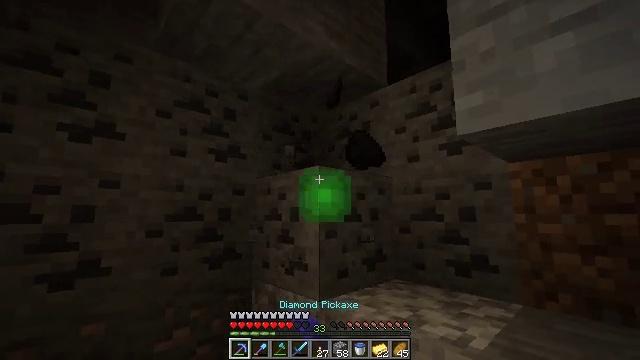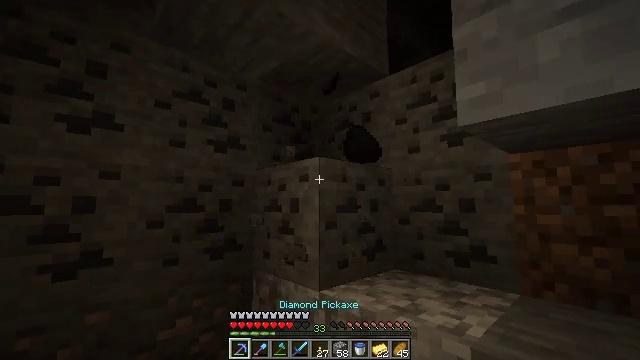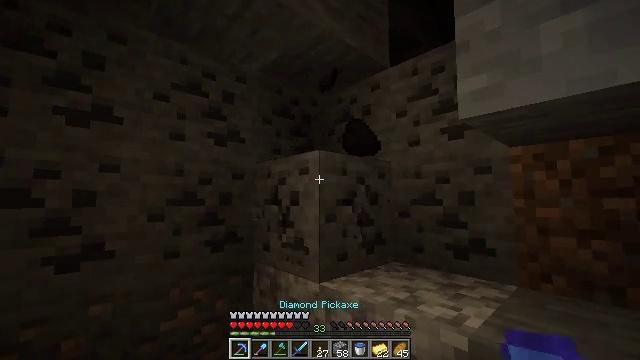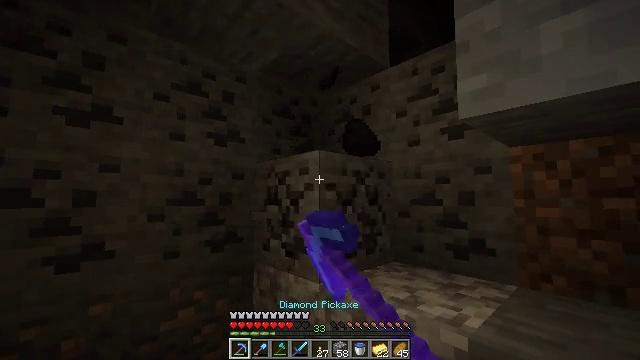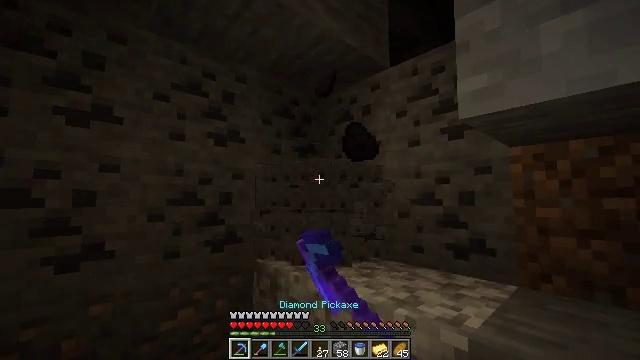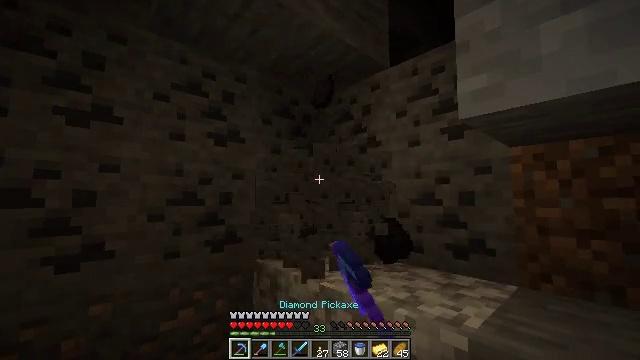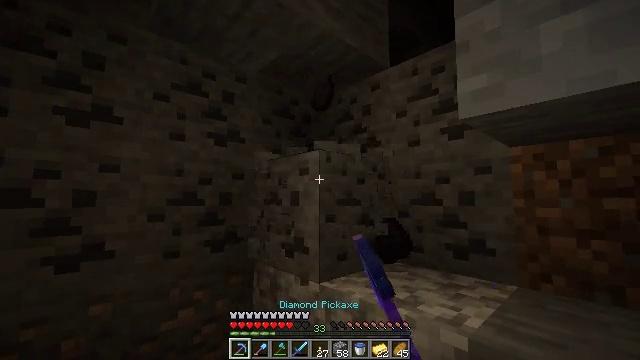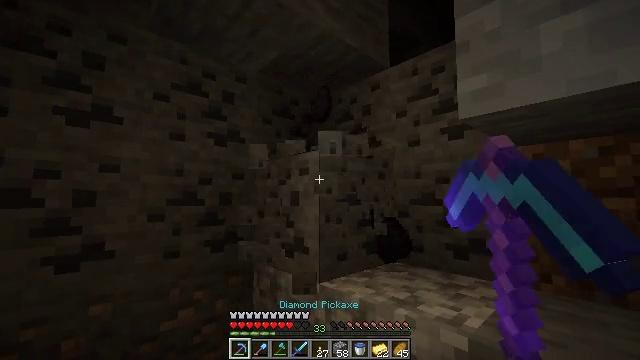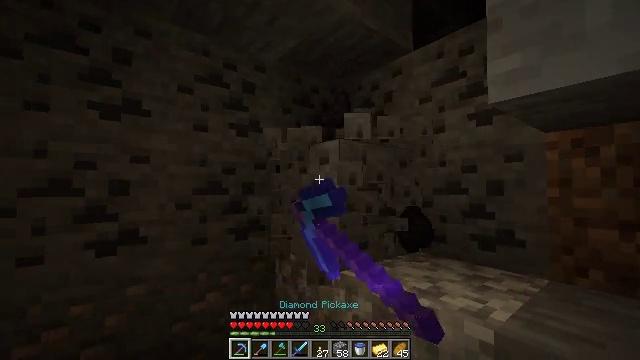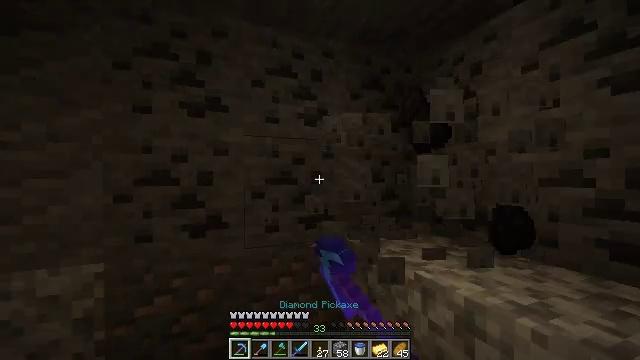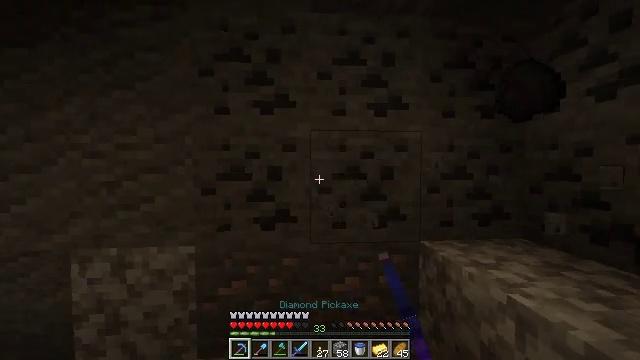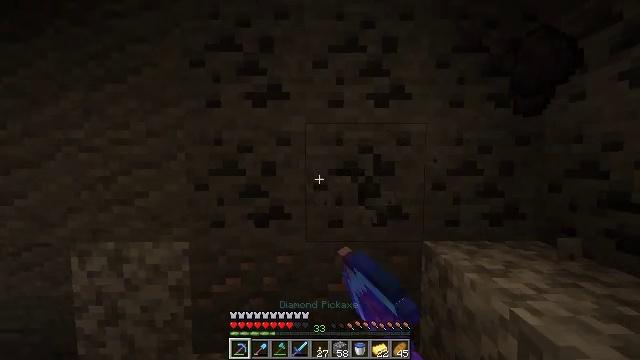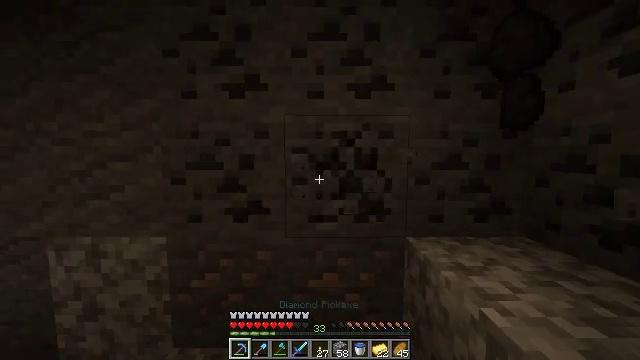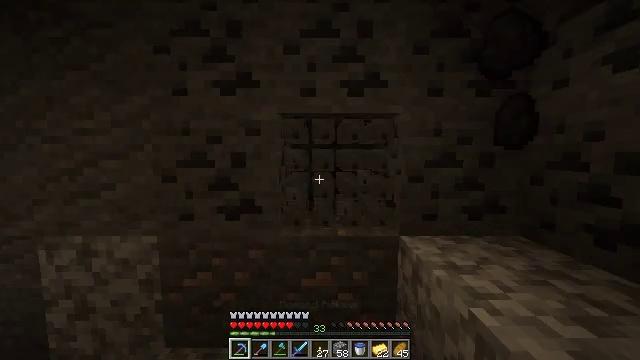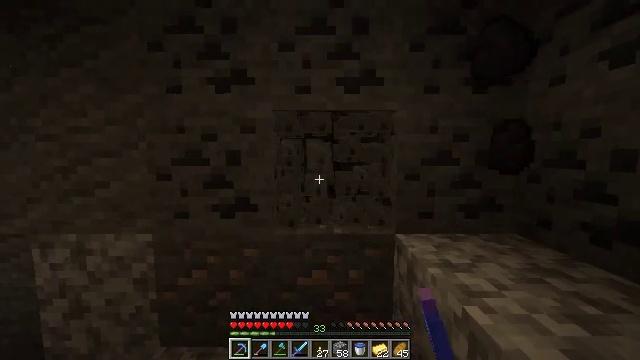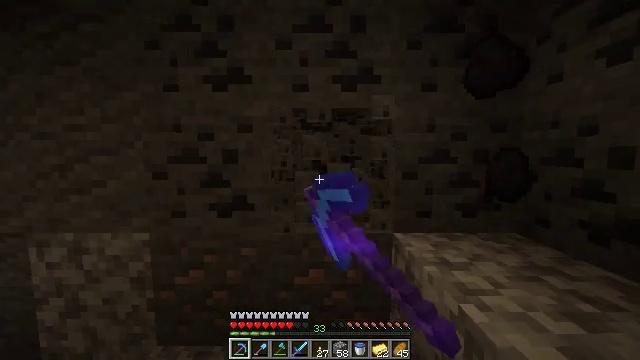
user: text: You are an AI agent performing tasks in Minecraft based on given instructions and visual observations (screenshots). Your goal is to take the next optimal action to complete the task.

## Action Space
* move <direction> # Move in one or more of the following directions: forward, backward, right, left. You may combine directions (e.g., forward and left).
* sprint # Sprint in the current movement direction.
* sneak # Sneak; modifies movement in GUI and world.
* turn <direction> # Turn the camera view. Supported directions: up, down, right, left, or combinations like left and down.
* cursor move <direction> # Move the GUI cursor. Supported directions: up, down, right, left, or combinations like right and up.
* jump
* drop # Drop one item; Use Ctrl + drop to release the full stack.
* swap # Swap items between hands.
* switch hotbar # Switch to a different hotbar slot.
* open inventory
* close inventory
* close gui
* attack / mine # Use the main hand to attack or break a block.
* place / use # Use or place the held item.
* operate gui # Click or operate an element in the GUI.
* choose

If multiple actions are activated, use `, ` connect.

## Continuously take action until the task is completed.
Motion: motion action
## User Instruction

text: Find and mine the coal ore.
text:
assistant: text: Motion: turn down, attack / mine
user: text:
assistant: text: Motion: turn down, attack / mine
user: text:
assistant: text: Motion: attack / mine
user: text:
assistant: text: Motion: attack / mine
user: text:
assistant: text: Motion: attack / mine
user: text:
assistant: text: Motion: attack / mine
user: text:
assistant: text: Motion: attack / mine
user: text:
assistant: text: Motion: move forward, turn left and down, attack / mine
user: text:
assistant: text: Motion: move forward and move right, turn left and down, attack / mine
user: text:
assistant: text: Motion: move forward and move right, turn left and down, attack / mine
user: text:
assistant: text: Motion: move right, turn left and down, attack / mine
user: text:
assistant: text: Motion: turn down, attack / mine
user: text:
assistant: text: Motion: attack / mine
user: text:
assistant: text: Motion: attack / mine
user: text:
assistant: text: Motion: attack / mine
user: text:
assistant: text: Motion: attack / mine
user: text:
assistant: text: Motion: attack / mine
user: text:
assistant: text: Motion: attack / mine